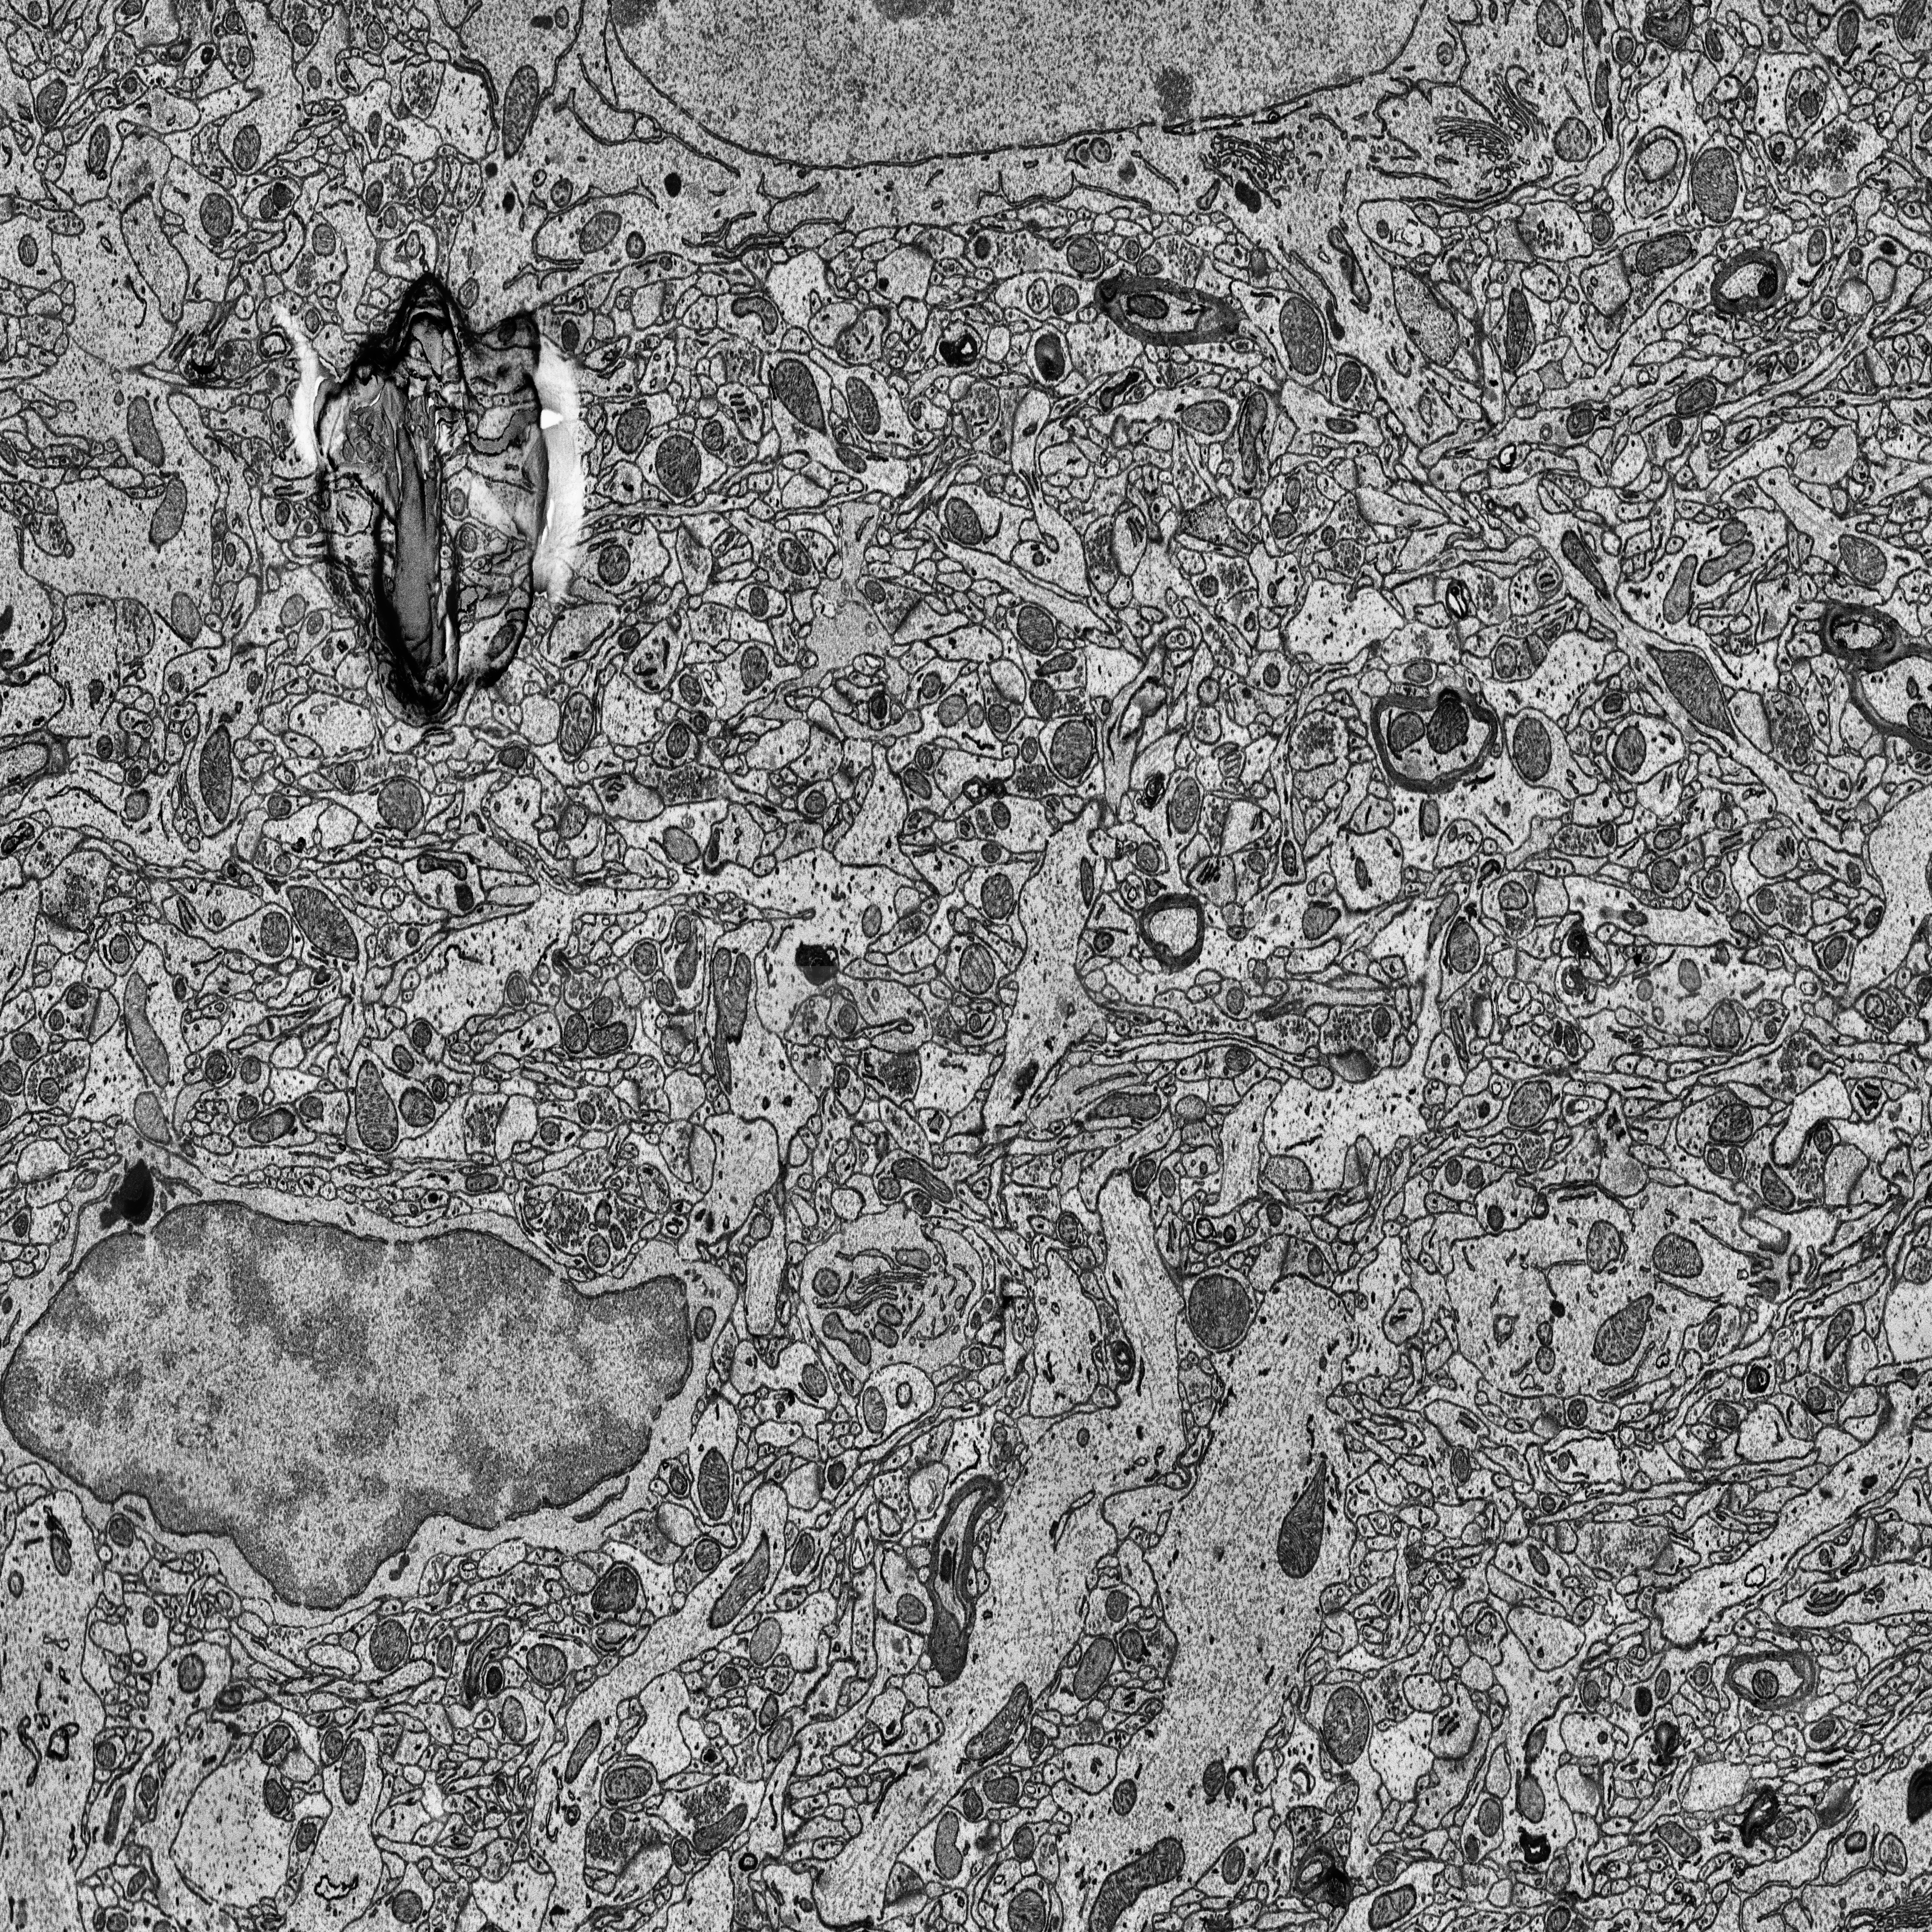
Electron microscopy slice of rat cortex tissue
Slice depth (z): 36
Mitochondria instances in slice: 376